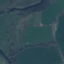
Label: Pasture